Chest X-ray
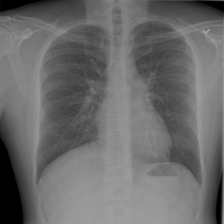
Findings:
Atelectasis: negative
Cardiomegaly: negative
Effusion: negative
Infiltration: negative
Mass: negative
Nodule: negative
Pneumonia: negative
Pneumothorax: negative
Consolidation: negative
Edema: negative
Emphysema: negative
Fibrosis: negative
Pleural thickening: negative
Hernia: negative